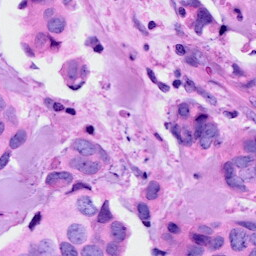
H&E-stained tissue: Breast